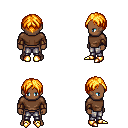
a pixel art fantasy rpg character, male body template, human, dark skin, brown long-sleeve shirt, metal pants, light blonde parted hairstyle, cloth bracers, gold boots, four views (front, back, left, right), 2x2 character sprite sheet, small pixel art, hard edges, no anti-aliasing